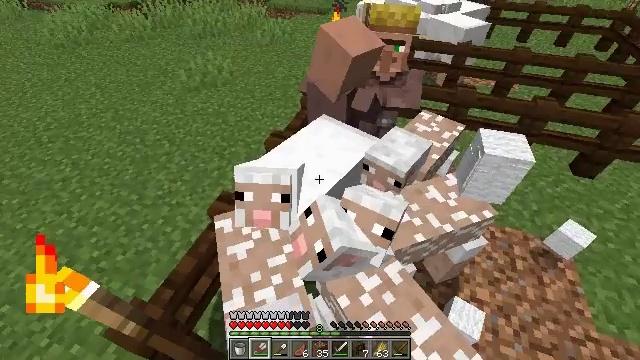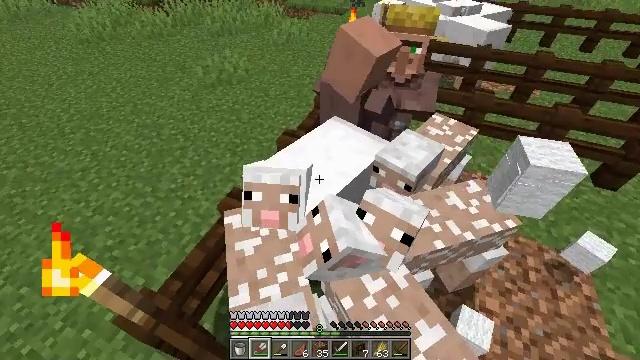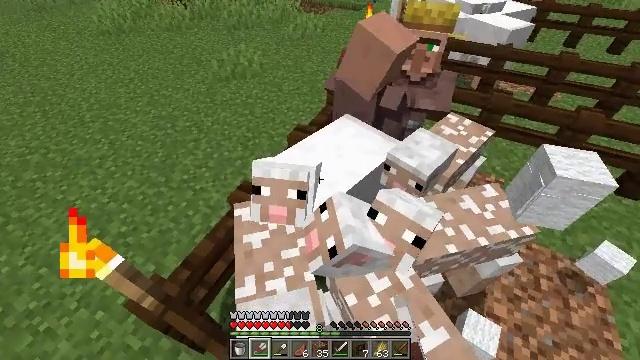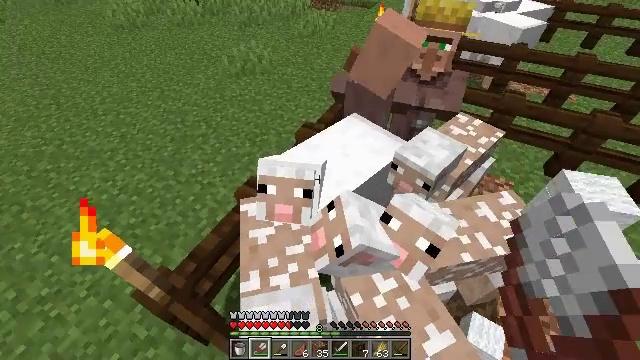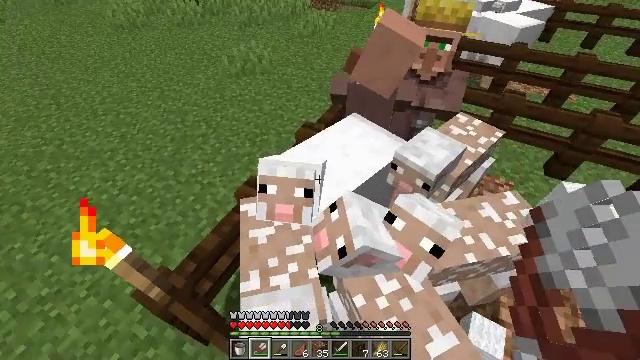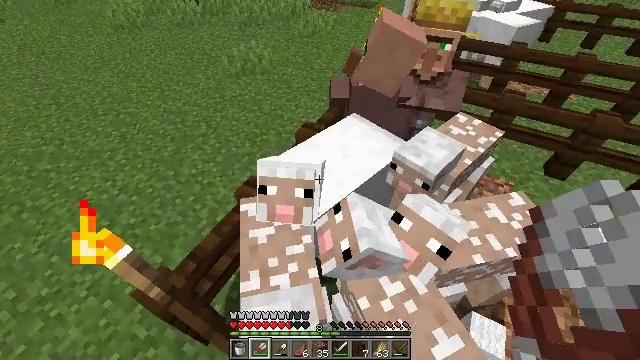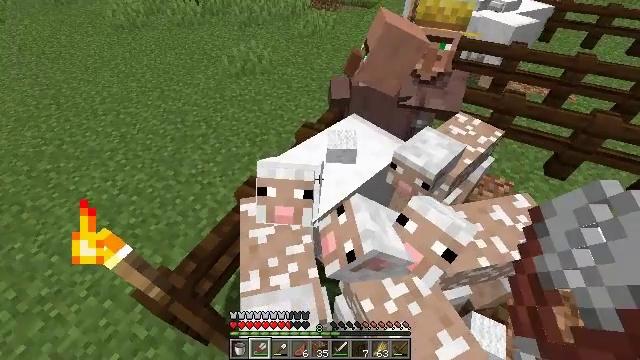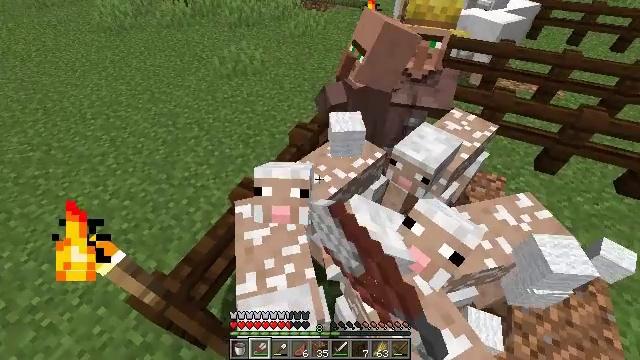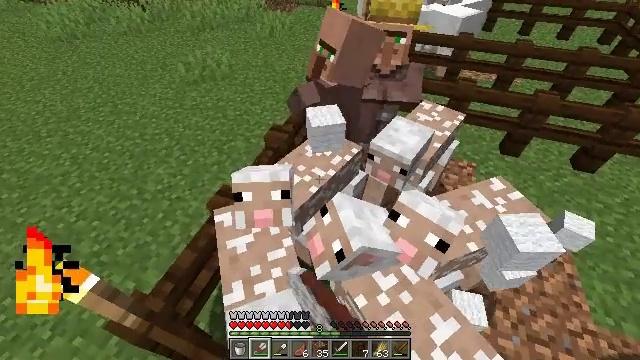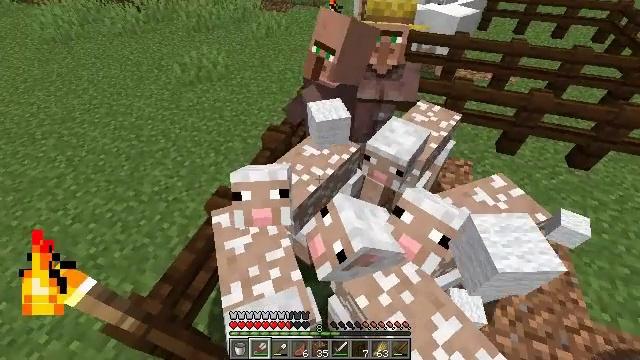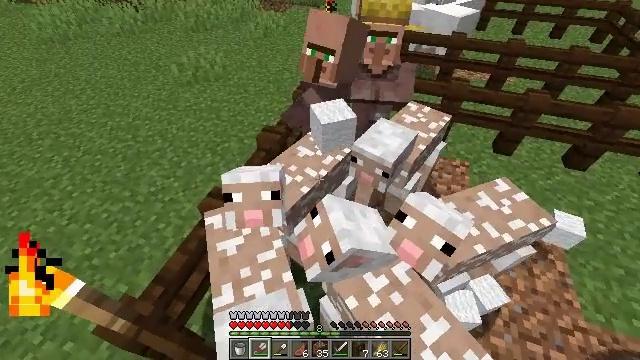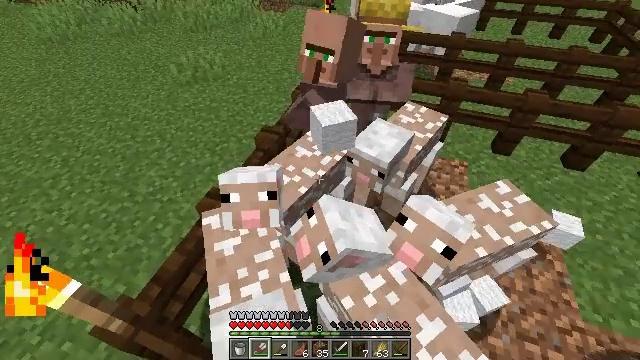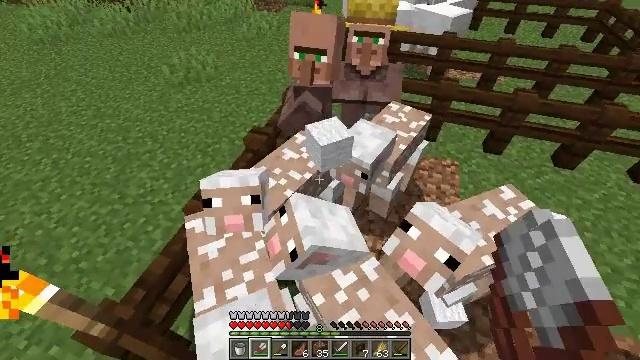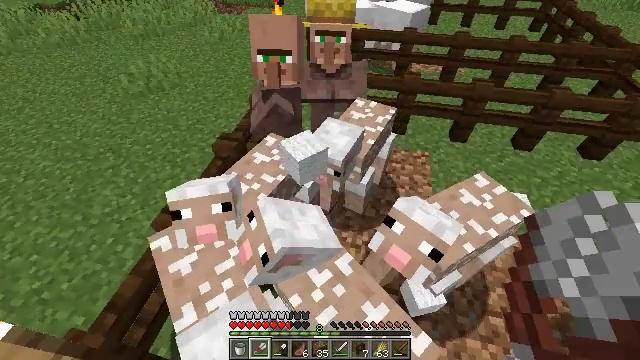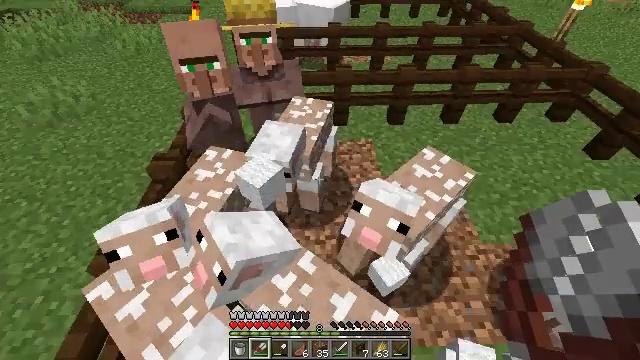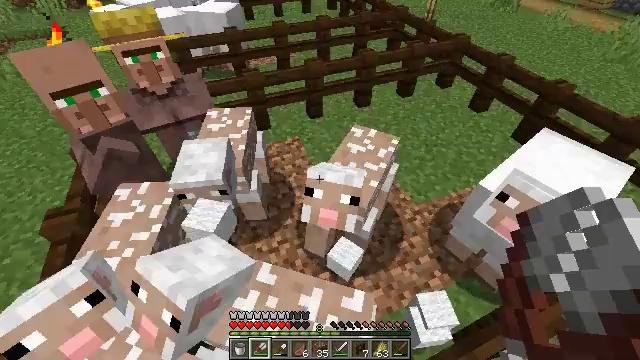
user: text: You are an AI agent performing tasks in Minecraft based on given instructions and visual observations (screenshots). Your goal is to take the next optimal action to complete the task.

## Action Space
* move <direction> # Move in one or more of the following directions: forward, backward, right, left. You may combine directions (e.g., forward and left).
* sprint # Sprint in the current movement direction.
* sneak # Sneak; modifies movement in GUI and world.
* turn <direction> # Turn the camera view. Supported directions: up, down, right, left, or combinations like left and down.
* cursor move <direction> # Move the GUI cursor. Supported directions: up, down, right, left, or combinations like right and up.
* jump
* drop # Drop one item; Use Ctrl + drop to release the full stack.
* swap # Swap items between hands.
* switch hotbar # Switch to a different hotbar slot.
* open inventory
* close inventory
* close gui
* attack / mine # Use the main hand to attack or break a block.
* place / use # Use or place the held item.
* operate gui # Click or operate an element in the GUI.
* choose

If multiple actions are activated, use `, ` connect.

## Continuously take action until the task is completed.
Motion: motion action
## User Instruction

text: Make a white carpet on the crafting table.
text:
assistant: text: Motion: sneak, turn left, use / place
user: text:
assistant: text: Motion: sneak, turn left, use / place
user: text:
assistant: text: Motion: sneak, turn left, use / place
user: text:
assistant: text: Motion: sneak, use / place
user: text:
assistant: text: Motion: sneak
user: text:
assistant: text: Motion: sneak, use / place
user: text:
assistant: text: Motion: sneak, turn right, use / place
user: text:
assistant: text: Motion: sneak, turn right, use / place
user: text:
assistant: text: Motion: move right, sneak, use / place
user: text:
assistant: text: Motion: move right, sneak, use / place
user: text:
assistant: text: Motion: move right, sneak, use / place
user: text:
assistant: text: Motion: move right, sneak, use / place
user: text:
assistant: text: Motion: move right, sneak, turn right
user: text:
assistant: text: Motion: sneak, turn right
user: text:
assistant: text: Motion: sneak, turn right
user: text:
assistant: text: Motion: sneak, turn right
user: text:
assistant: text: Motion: sneak, turn right
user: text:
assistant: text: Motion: sneak, turn right
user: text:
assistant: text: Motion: sneak
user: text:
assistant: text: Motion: move forward and move right, sneak, turn right
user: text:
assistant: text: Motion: move forward and move right, sneak, turn right
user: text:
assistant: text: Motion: move forward and move right, sneak, turn right
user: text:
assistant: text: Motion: move forward and move right, sneak, turn right
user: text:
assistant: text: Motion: move forward and move right, sneak, use / place
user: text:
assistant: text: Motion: move forward and move right, sneak, use / place
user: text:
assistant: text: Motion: move forward and move right, sneak, turn right, use / place
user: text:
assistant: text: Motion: move forward and move right, sneak, turn right
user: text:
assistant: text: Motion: move forward and move right, sneak
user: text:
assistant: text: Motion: move forward and move right, sneak, use / place
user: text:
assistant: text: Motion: move forward and move right, sneak, use / place